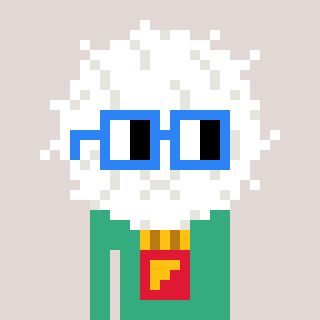
a pixel art character with square blue glasses, a cottonball-shaped head and a teal-colored body on a warm background